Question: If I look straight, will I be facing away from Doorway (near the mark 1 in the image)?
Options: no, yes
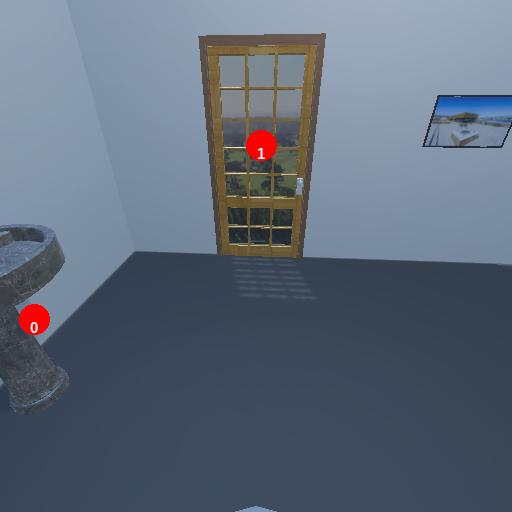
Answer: no